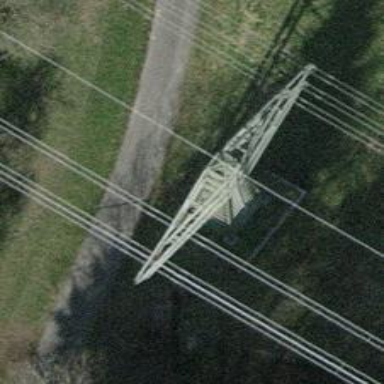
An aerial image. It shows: Power line is depicted.